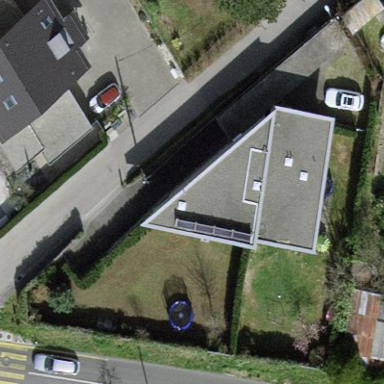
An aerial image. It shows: Garden enclosed by fence.